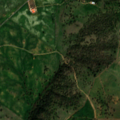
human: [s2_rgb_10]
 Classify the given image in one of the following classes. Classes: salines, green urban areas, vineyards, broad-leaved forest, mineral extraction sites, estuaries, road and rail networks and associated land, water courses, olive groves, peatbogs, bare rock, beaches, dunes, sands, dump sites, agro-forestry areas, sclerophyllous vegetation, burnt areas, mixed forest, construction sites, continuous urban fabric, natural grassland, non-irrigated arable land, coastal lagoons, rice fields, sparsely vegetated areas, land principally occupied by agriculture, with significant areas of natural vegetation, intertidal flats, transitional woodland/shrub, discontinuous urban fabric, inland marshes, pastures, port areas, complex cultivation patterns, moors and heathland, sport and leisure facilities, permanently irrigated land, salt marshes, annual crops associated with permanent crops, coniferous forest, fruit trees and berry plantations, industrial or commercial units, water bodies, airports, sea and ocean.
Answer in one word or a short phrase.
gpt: non-irrigated arable land, pastures, agro-forestry areas